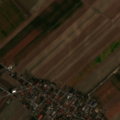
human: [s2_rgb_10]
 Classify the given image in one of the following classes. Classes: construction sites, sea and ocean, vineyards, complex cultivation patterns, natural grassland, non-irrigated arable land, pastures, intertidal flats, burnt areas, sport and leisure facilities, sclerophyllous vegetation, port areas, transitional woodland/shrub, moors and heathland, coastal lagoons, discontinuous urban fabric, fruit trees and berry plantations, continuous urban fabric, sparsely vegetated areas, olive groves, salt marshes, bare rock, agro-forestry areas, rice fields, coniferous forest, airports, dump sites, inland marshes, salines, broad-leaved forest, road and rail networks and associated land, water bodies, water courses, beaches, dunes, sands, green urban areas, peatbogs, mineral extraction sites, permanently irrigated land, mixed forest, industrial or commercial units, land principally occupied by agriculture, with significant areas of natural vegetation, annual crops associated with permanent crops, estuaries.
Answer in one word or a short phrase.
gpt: discontinuous urban fabric, non-irrigated arable land